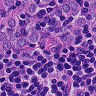
Metastatic tissue present: yes